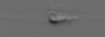
Label: flagellate_morphotype3